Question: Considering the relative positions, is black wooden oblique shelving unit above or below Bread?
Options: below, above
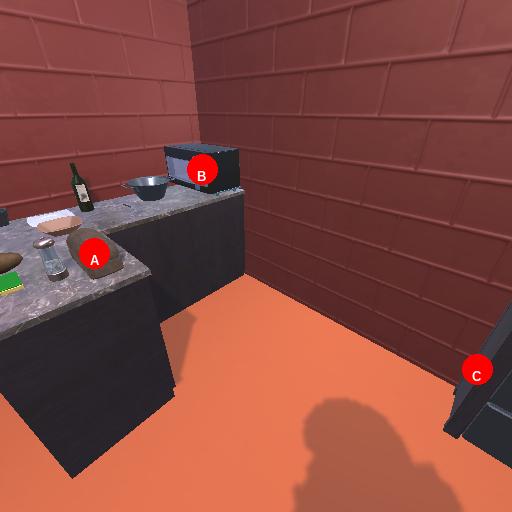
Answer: below